Field crop: tomato
Growth stage: 1
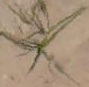
Species: cyperus